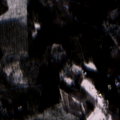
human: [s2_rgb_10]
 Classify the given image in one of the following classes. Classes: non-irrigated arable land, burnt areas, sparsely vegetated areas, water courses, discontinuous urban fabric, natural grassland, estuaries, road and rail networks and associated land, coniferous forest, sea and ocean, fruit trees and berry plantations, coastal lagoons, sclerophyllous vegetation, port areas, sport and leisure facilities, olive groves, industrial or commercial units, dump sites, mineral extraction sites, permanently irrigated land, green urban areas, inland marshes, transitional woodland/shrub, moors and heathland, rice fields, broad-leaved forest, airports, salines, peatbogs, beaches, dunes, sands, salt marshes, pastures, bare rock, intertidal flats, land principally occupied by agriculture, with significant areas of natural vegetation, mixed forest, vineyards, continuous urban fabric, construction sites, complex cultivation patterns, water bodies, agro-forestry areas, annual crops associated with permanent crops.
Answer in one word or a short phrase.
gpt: broad-leaved forest, coniferous forest, mixed forest